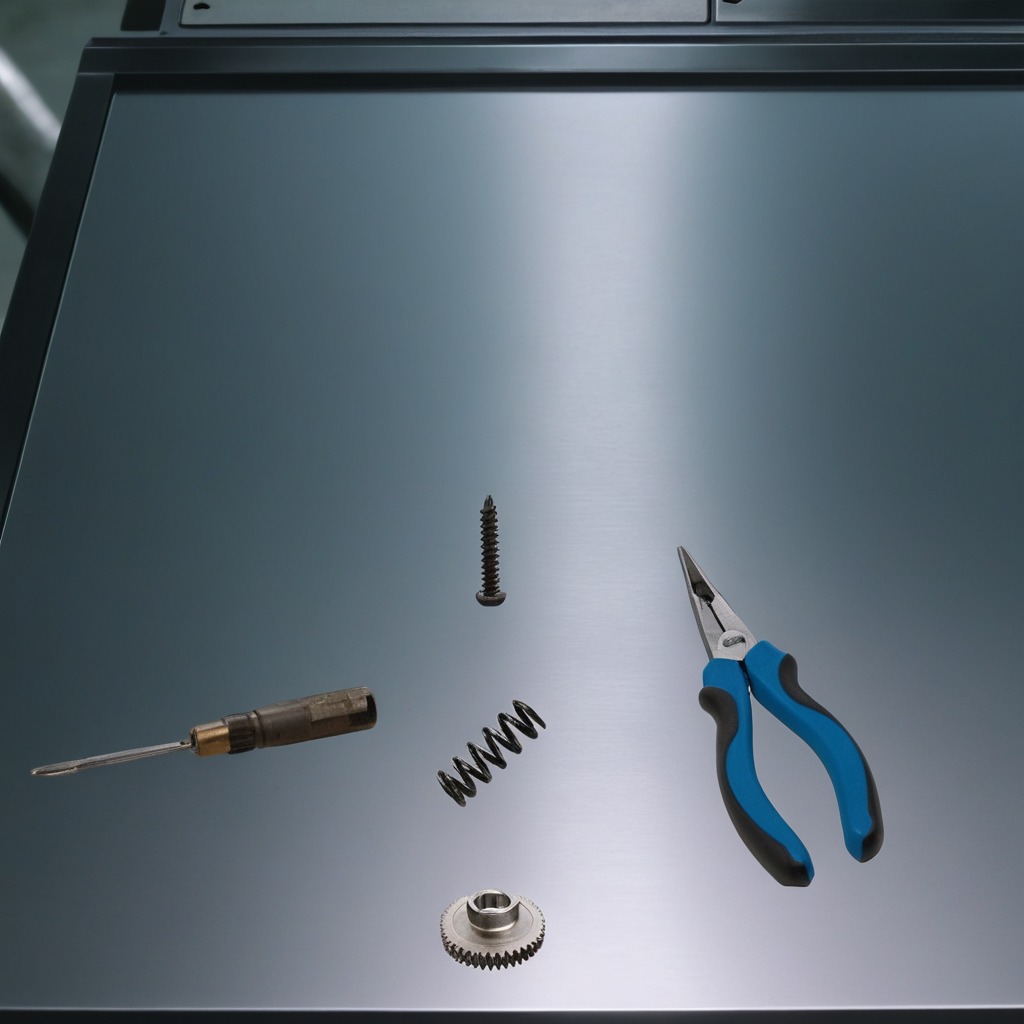
A steel gear with teeth, a metal machine screw, pliers, a coiled metal spring, and a screwdriver are lying on a metal table in a machine shop under fluorescent lights.